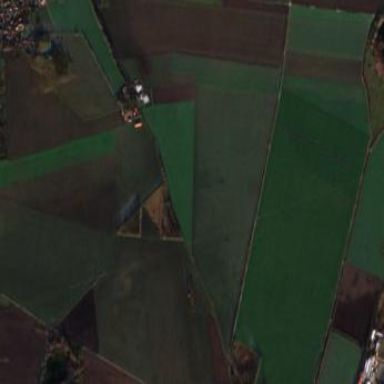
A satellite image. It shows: Picturesque farmland scene.